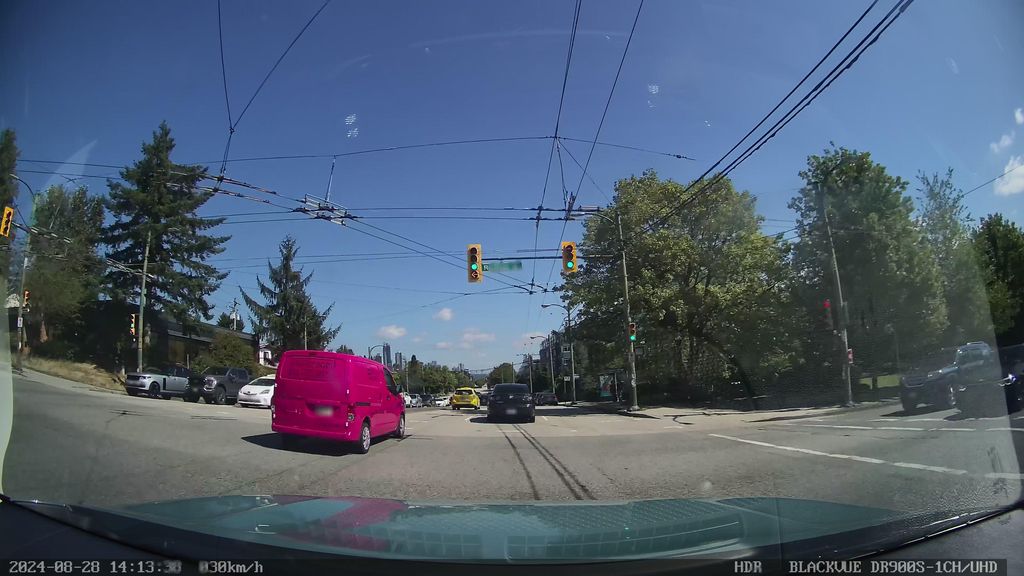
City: vancouver